Interaction volume radius: 10 \u00c5
Interaction volume height: 30 \u00c5
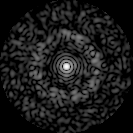
Disorder parameter: 0.8284